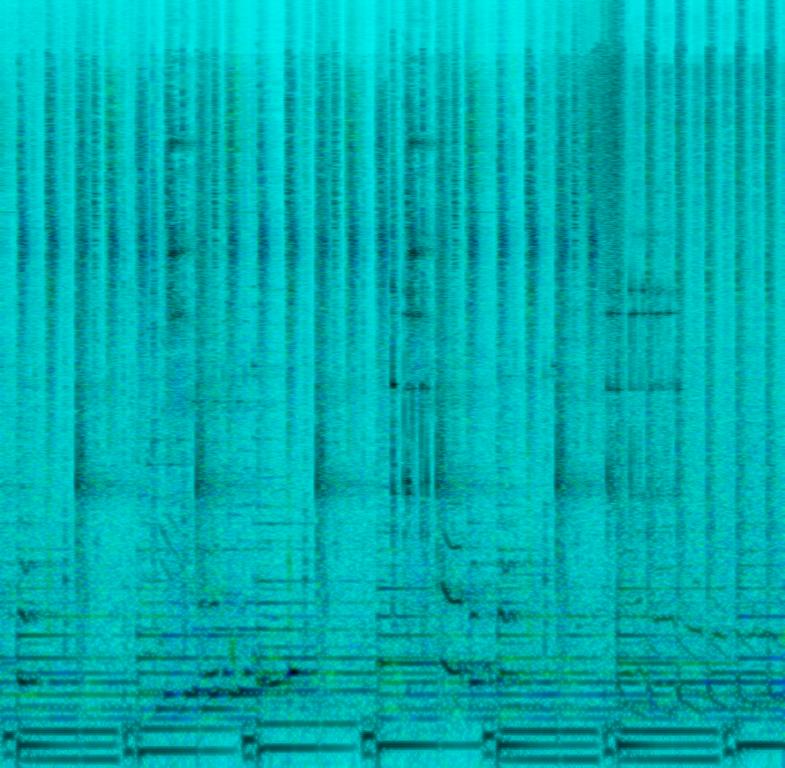
This is a deep house piece. There is a repeating female vocal sample playing while the keyboard and bells are carrying the melody playing the same two chords repeatedly. There is also a nice sound effect. The electronic drum beat is in a crescendo movement creating a hyped-up atmosphere. A male vocal uttering a few words can be heard later on. The piece has a danceable but chill aura to it. It could be used at house parties, dance clubs and tourism advertisements.